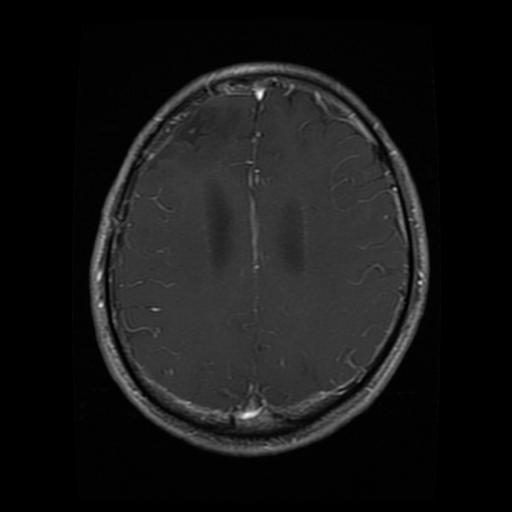
Label: glioma